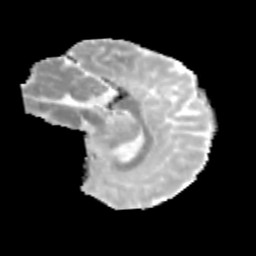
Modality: MD
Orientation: sagittal
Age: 13
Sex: male
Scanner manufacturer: siemens
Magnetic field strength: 3 T
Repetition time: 3.8 s
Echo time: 0.07 s